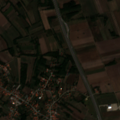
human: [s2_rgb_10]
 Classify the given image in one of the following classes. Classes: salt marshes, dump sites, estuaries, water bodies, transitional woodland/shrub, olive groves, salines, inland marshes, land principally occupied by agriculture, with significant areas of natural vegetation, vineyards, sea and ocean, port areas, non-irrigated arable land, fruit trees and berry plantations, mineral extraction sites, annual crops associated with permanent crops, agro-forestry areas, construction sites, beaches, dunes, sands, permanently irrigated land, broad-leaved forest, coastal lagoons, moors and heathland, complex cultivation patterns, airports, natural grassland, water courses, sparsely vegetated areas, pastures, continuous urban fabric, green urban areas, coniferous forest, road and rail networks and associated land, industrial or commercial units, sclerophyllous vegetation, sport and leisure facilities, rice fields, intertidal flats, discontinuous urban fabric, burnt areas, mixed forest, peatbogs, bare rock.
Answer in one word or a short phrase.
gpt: discontinuous urban fabric, non-irrigated arable land, complex cultivation patterns